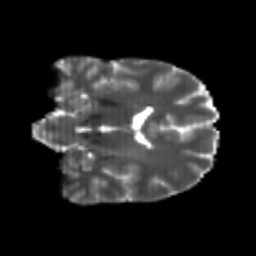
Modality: T2w
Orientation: coronal
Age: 24
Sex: male
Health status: healthy
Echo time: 0.074 s